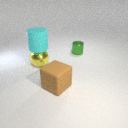
large yellow metal sphere behind large brown rubber cube